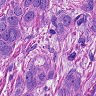
Metastatic tissue present: yes